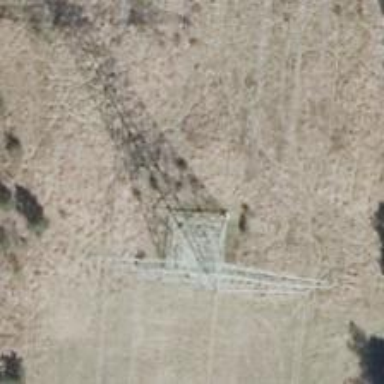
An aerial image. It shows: Power tower.